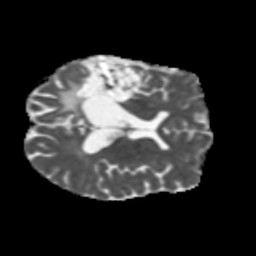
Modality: MD
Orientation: axial
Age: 49
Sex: male
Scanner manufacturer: siemens
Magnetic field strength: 3 T
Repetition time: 5.47 s
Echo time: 0.0854 s